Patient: sex M, age 60
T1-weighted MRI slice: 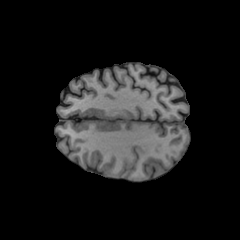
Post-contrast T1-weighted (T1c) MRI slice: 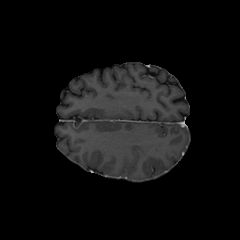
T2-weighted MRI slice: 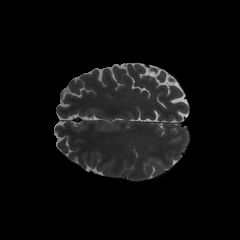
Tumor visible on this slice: no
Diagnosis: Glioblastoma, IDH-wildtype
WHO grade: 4